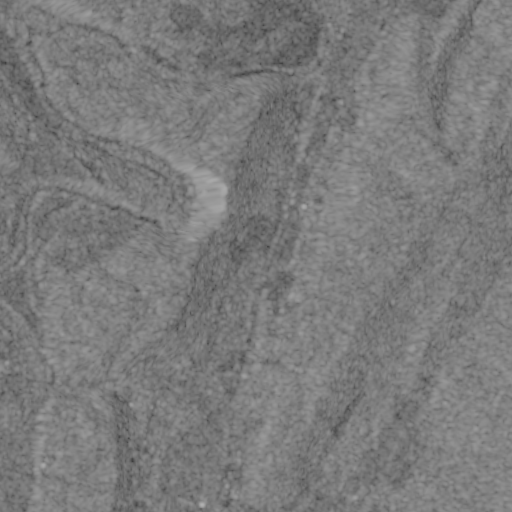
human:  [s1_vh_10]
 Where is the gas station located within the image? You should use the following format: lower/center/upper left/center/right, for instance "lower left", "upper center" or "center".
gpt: The gas station is located in the lower center of the image.
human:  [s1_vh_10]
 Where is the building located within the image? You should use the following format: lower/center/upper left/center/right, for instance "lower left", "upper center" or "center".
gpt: The building is located in the lower center of the image.
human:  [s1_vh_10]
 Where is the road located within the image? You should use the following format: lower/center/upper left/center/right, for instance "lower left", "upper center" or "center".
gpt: There is no road in the image.

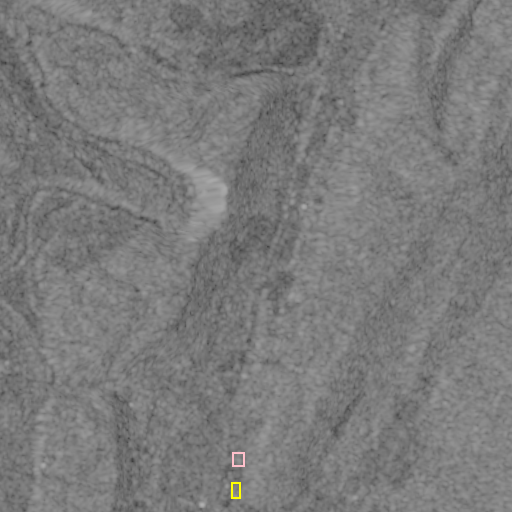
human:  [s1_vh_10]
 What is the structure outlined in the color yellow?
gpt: The structure outlined in yellow is a building.
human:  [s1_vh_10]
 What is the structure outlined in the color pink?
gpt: The structure outlined in pink is a building.
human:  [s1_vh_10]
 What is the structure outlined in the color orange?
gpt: There is no orange outline.